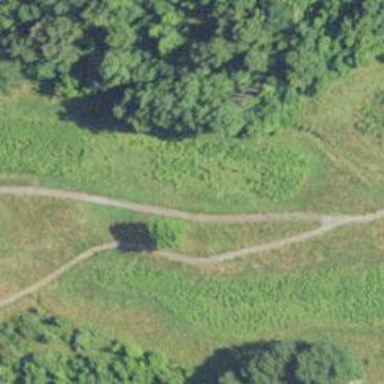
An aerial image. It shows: Golf cartpath that is also road path.